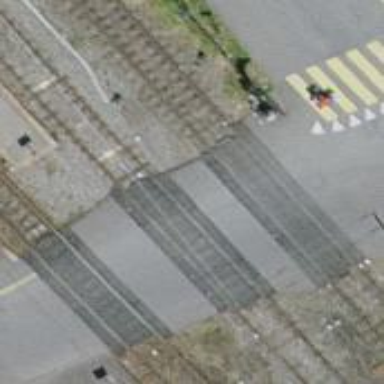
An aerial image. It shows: Level crossing with double half barrier.